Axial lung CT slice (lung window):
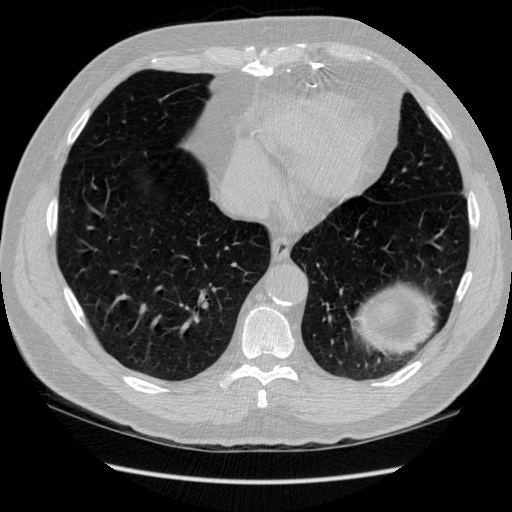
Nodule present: no